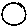
Label: circle